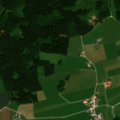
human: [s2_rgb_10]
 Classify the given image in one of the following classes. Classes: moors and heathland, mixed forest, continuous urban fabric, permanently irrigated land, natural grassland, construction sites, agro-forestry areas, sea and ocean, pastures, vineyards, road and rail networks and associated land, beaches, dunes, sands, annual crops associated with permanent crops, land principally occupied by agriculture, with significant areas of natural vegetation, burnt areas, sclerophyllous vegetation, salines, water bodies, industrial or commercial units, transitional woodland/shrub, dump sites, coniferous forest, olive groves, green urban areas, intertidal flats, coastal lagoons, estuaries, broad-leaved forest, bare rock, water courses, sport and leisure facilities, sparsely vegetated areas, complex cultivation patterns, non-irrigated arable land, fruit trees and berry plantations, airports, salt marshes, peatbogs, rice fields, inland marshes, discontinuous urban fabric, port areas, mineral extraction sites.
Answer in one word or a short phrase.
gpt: industrial or commercial units, non-irrigated arable land, pastures, complex cultivation patterns, coniferous forest